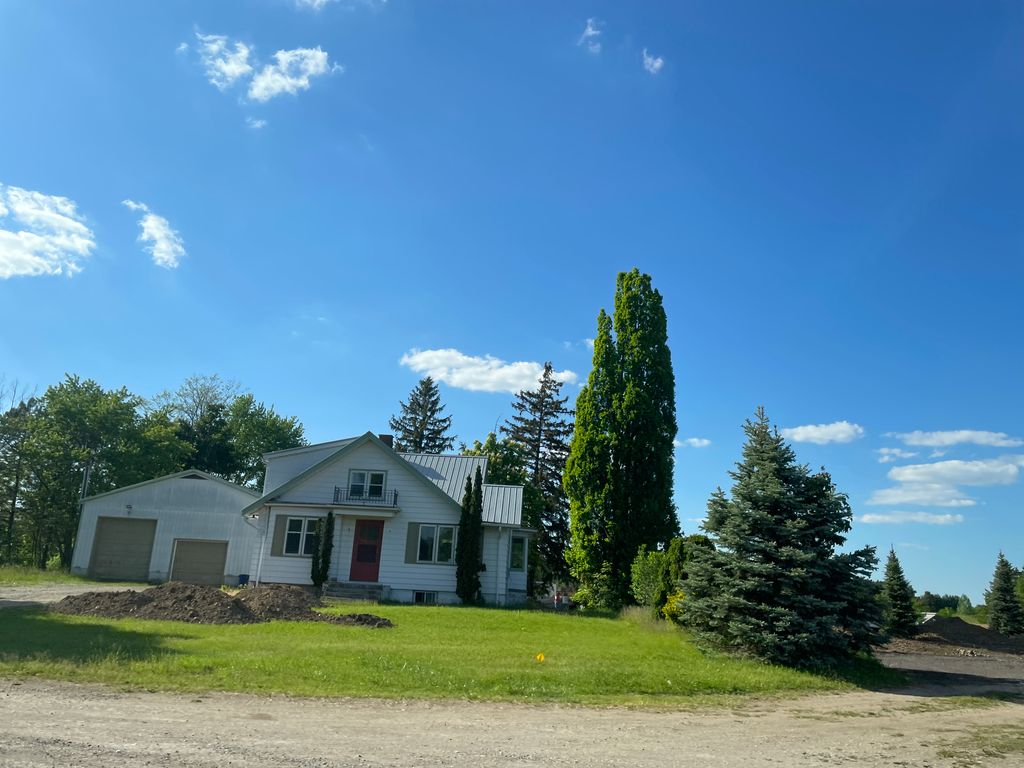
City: kitchener-waterloo